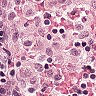
Metastatic tissue present: no